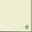
Piece: xx